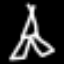
Label: The Eiffel Tower